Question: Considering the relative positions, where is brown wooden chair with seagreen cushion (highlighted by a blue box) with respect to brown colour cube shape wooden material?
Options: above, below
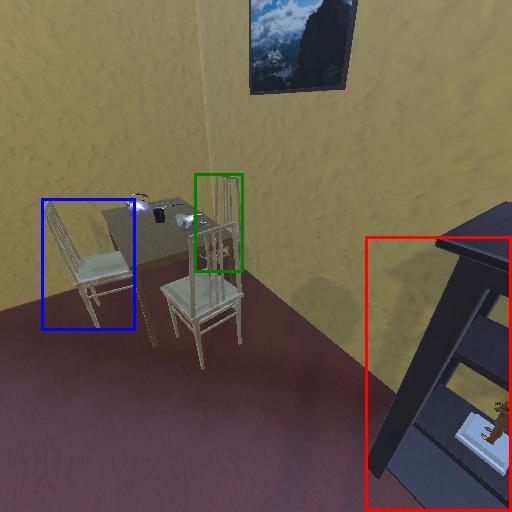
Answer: above